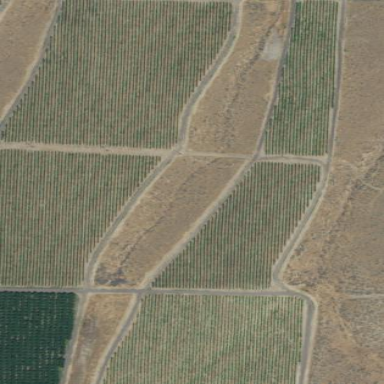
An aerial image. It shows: Vineyard with grape crops.